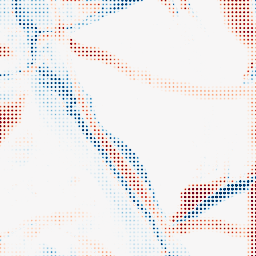
Category: morphological
Decomposition family: morphological_rect
Decomposition parameters: operation: average
width: 50
height: 20
Upsampling method: sinc_blackman
Upsampling parameters: scale: 8
kernel_size: 4
Upsampling scale: 8